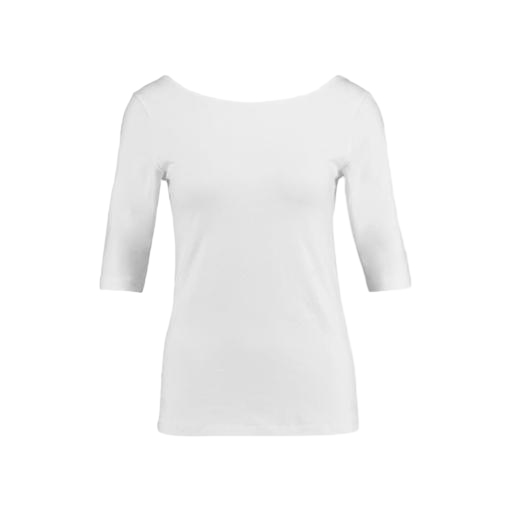
white three-quarter-sleeve scoop-neck t-shirt only macy, white three-quarter-sleeve top only macy, white bateau neck, white background